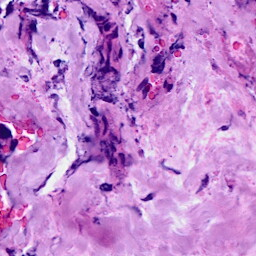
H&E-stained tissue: Breast